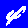
Digit: 4